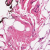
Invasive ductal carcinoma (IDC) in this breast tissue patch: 0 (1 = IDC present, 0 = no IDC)